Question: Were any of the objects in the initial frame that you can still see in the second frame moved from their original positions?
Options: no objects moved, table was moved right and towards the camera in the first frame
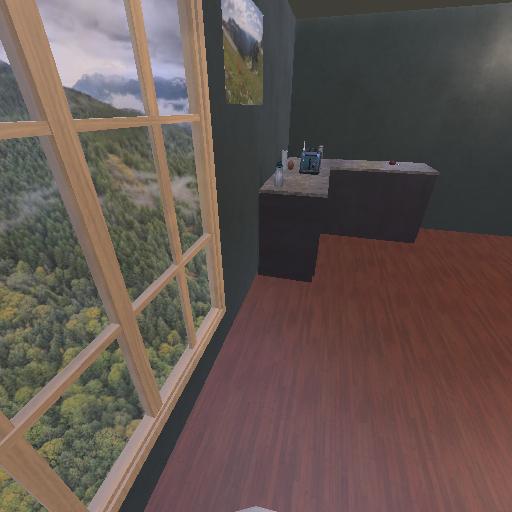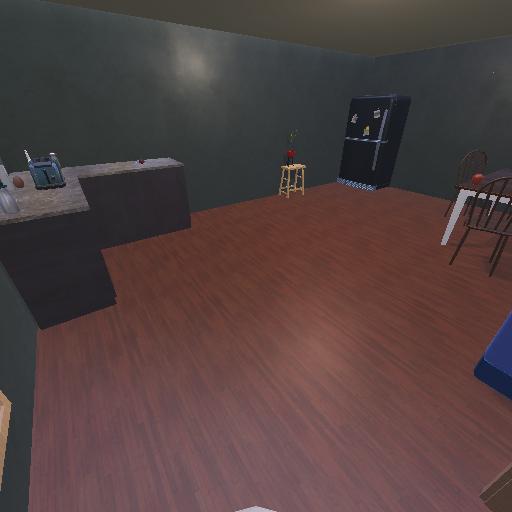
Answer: no objects moved